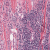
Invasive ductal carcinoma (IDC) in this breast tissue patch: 1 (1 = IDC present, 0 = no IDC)